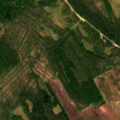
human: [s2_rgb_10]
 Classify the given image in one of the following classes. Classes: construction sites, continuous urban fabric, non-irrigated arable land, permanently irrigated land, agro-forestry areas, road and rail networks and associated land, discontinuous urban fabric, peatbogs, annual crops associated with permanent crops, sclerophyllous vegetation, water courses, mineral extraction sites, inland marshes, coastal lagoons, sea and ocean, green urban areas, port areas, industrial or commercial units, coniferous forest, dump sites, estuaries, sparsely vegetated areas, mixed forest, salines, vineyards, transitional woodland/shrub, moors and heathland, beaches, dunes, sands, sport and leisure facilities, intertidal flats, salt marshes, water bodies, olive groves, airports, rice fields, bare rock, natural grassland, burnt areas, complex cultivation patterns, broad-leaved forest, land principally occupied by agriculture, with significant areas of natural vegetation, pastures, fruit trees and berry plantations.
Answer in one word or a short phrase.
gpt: coniferous forest, mixed forest, peatbogs